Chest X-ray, PA view. Patient: 40 years old, sex F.
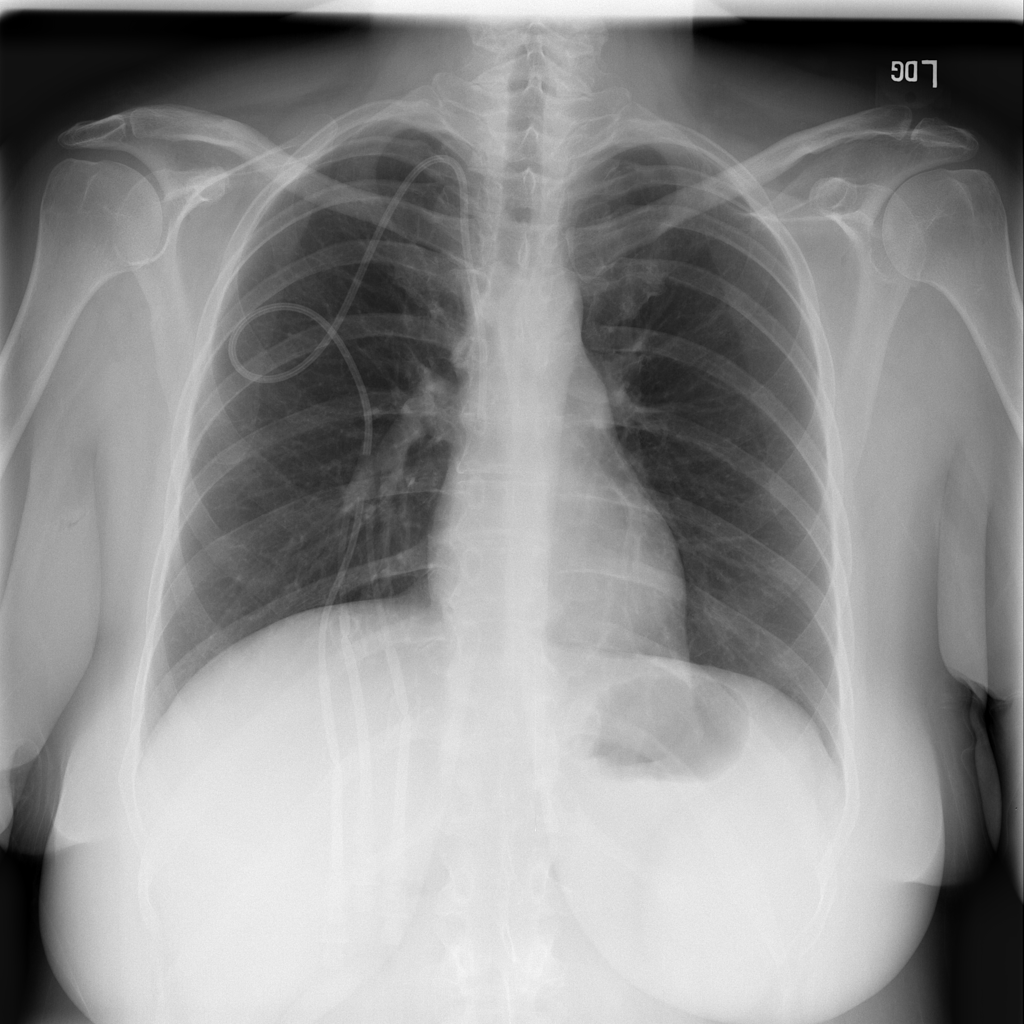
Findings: No Finding